Question: I'm trying to get the slide animation that occurs with a 'UINavigationController'.
All of the 'UINavigationController' setup examples involve using multiple 'XIB''s for different views, however all my views are 'UIViewControllers' in one 'XIB'.
So far, I'm using '[self presentModalViewController:myViewController animated:YES];', which works perfectly fine.
All of my view controllers are connected through 'IBOutlets' to the main 'XIB'.
Example :
'''
#import "MyViewController.h"
@interface ViewController : UIViewController {
...
IBOutlet MyViewController *myViewController;
//connected through Interface Builder
...
}
'''
And in 'Interface Builder':

I thought I could use something like:
'''
UINavigationController *myNavController = [[[UINavigationController alloc] initWithRootViewController:self] autorelease];
[myNavController pushViewController:myViewController animated:YES];
'''
However that does absolutely nothing.
I'm a bit stuck on this.
Any help appreciated.
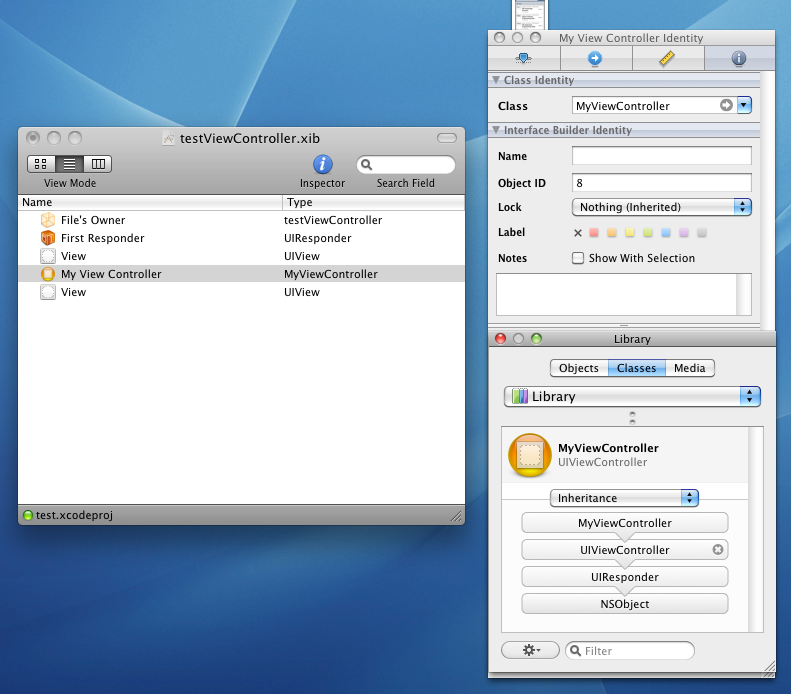
Answer: You have to add the view of the 'UINavigationController' to your view hierarchy at some place.
In the Xcode template this done by adding it to the 'UIWindow':
'''
[window addSubview:navigationController.view];
'''